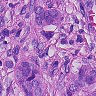
Metastatic tissue present: yes